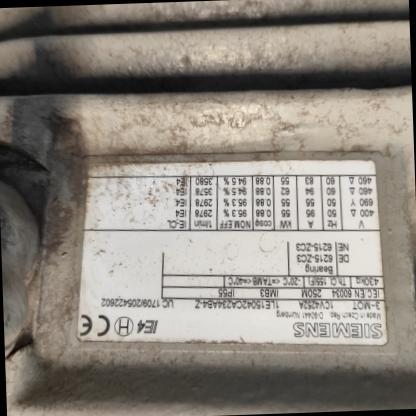
Klasa: tabliczka-znamionowa